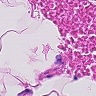
Metastatic tissue present: no